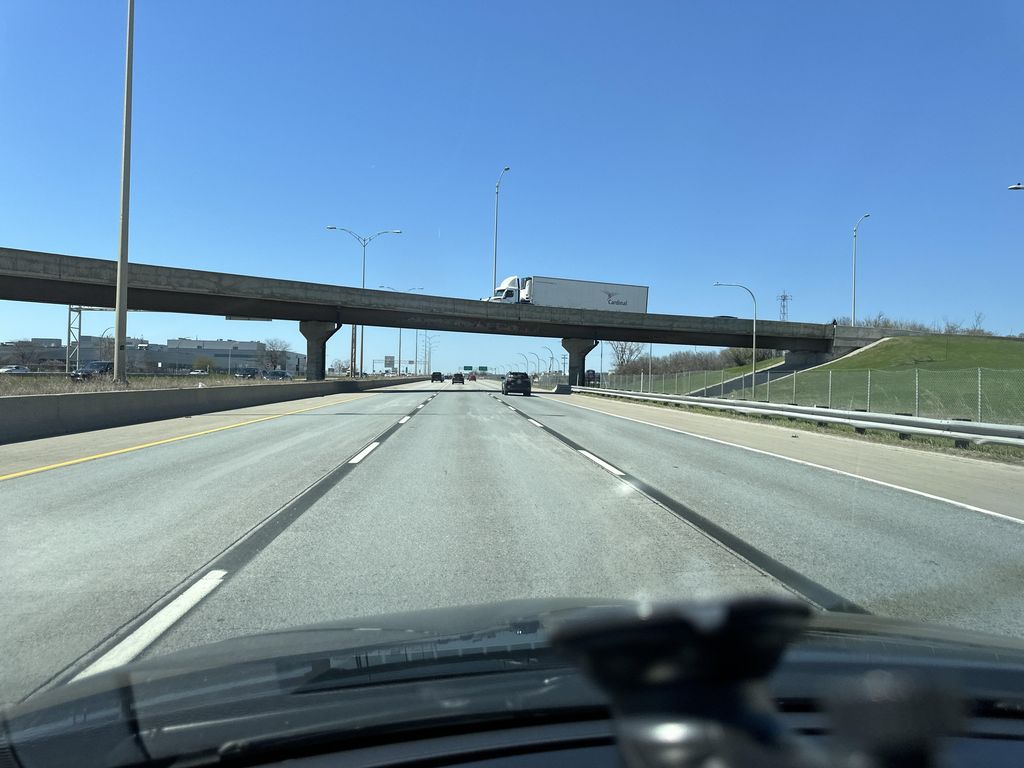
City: montreal